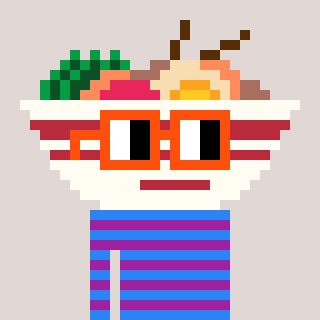
a pixel art character with square orange glasses, a noodles-shaped head and a magenta-colored body on a warm background